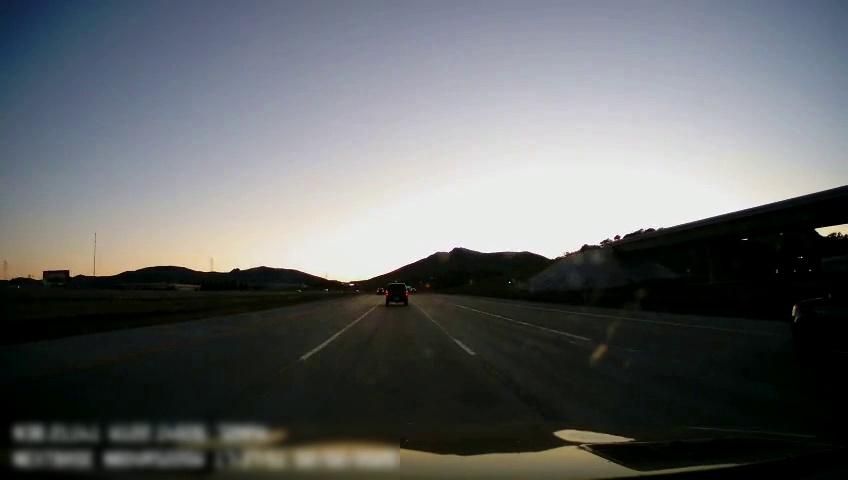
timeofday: Dusk/Dawn/Twilight
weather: Sunny
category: Drivable Space
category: Drivable Space
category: Vehicles | Car
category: Vehicles | SUV
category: Lanes | Alternate Lane
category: Lanes | Current Lane
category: Lanes | Current Lane
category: Lanes | Alternate Lane
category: Lanes | Alternate Lane